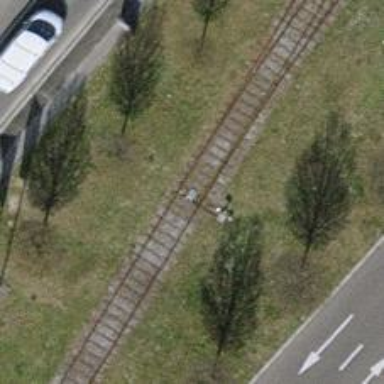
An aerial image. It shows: Railway switch.